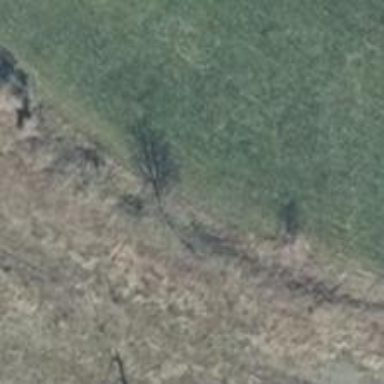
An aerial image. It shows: Deciduous broadleaved tree.